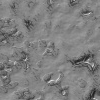
Atmospheric dust classification: not_dusty